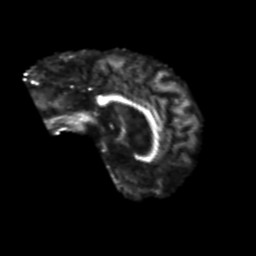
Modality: FA
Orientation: sagittal
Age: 75
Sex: female
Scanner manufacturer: siemens
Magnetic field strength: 3 T
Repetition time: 4.987 s
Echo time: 0.0792 s